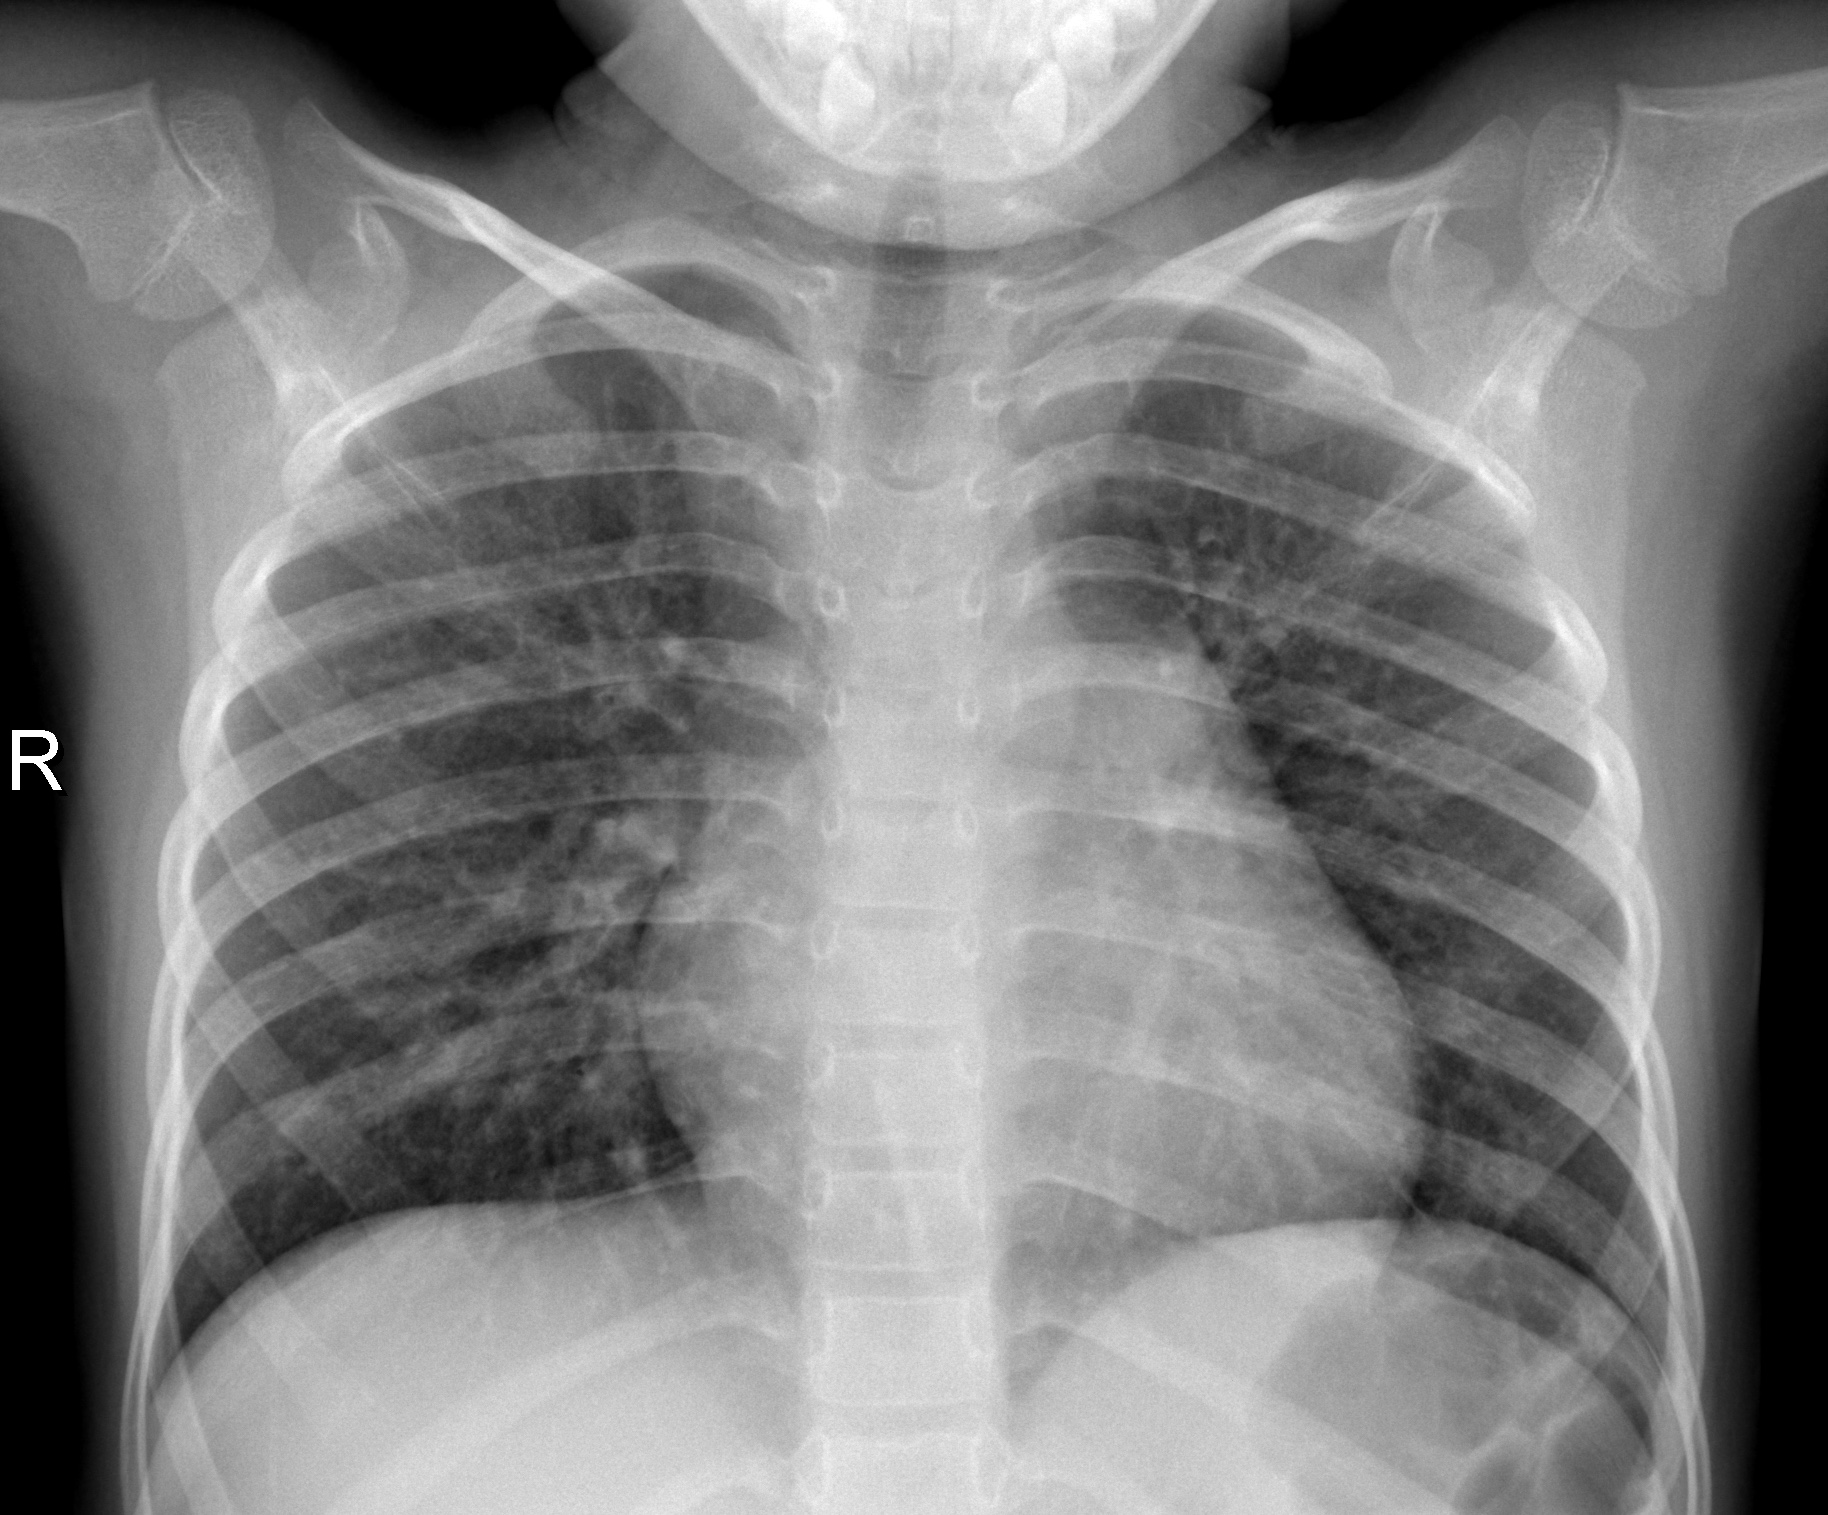
Diagnosis: NORMAL